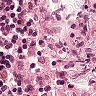
Metastatic tissue present: no